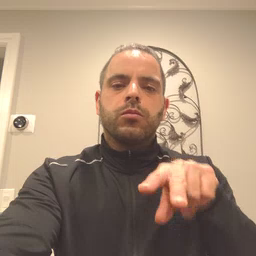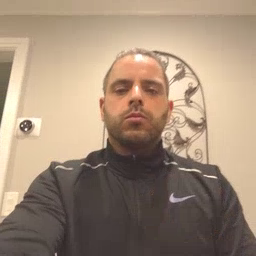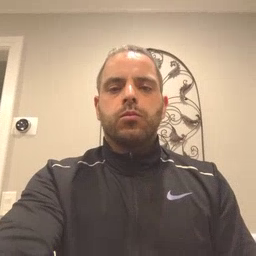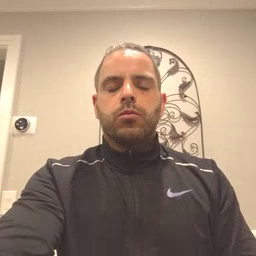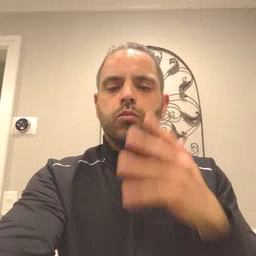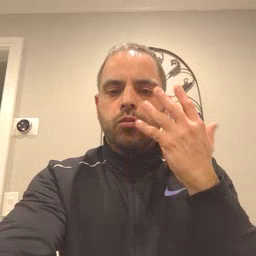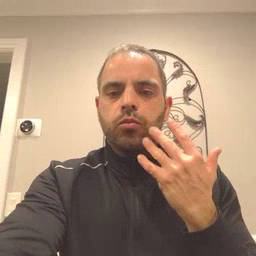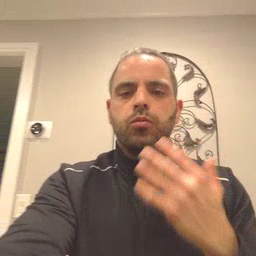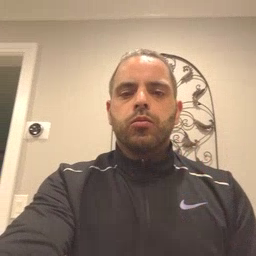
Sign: sad